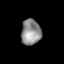
Tissue: skin
Cell type: Epithelial cells
Senescence score: 0.2047
Nuclear area (px): 498
Mean DAPI intensity: 141.428